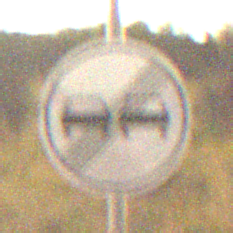
Verkehrszeichen: EndeUeberholverbot
Umgebung: Outdoor, Nature
Tageszeit: Night
Wetter: Clear
Licht: Natural
Jahreszeit: NotSpecified
Kontrast: LowContrast